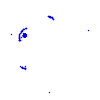
Particle: pion